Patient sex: M
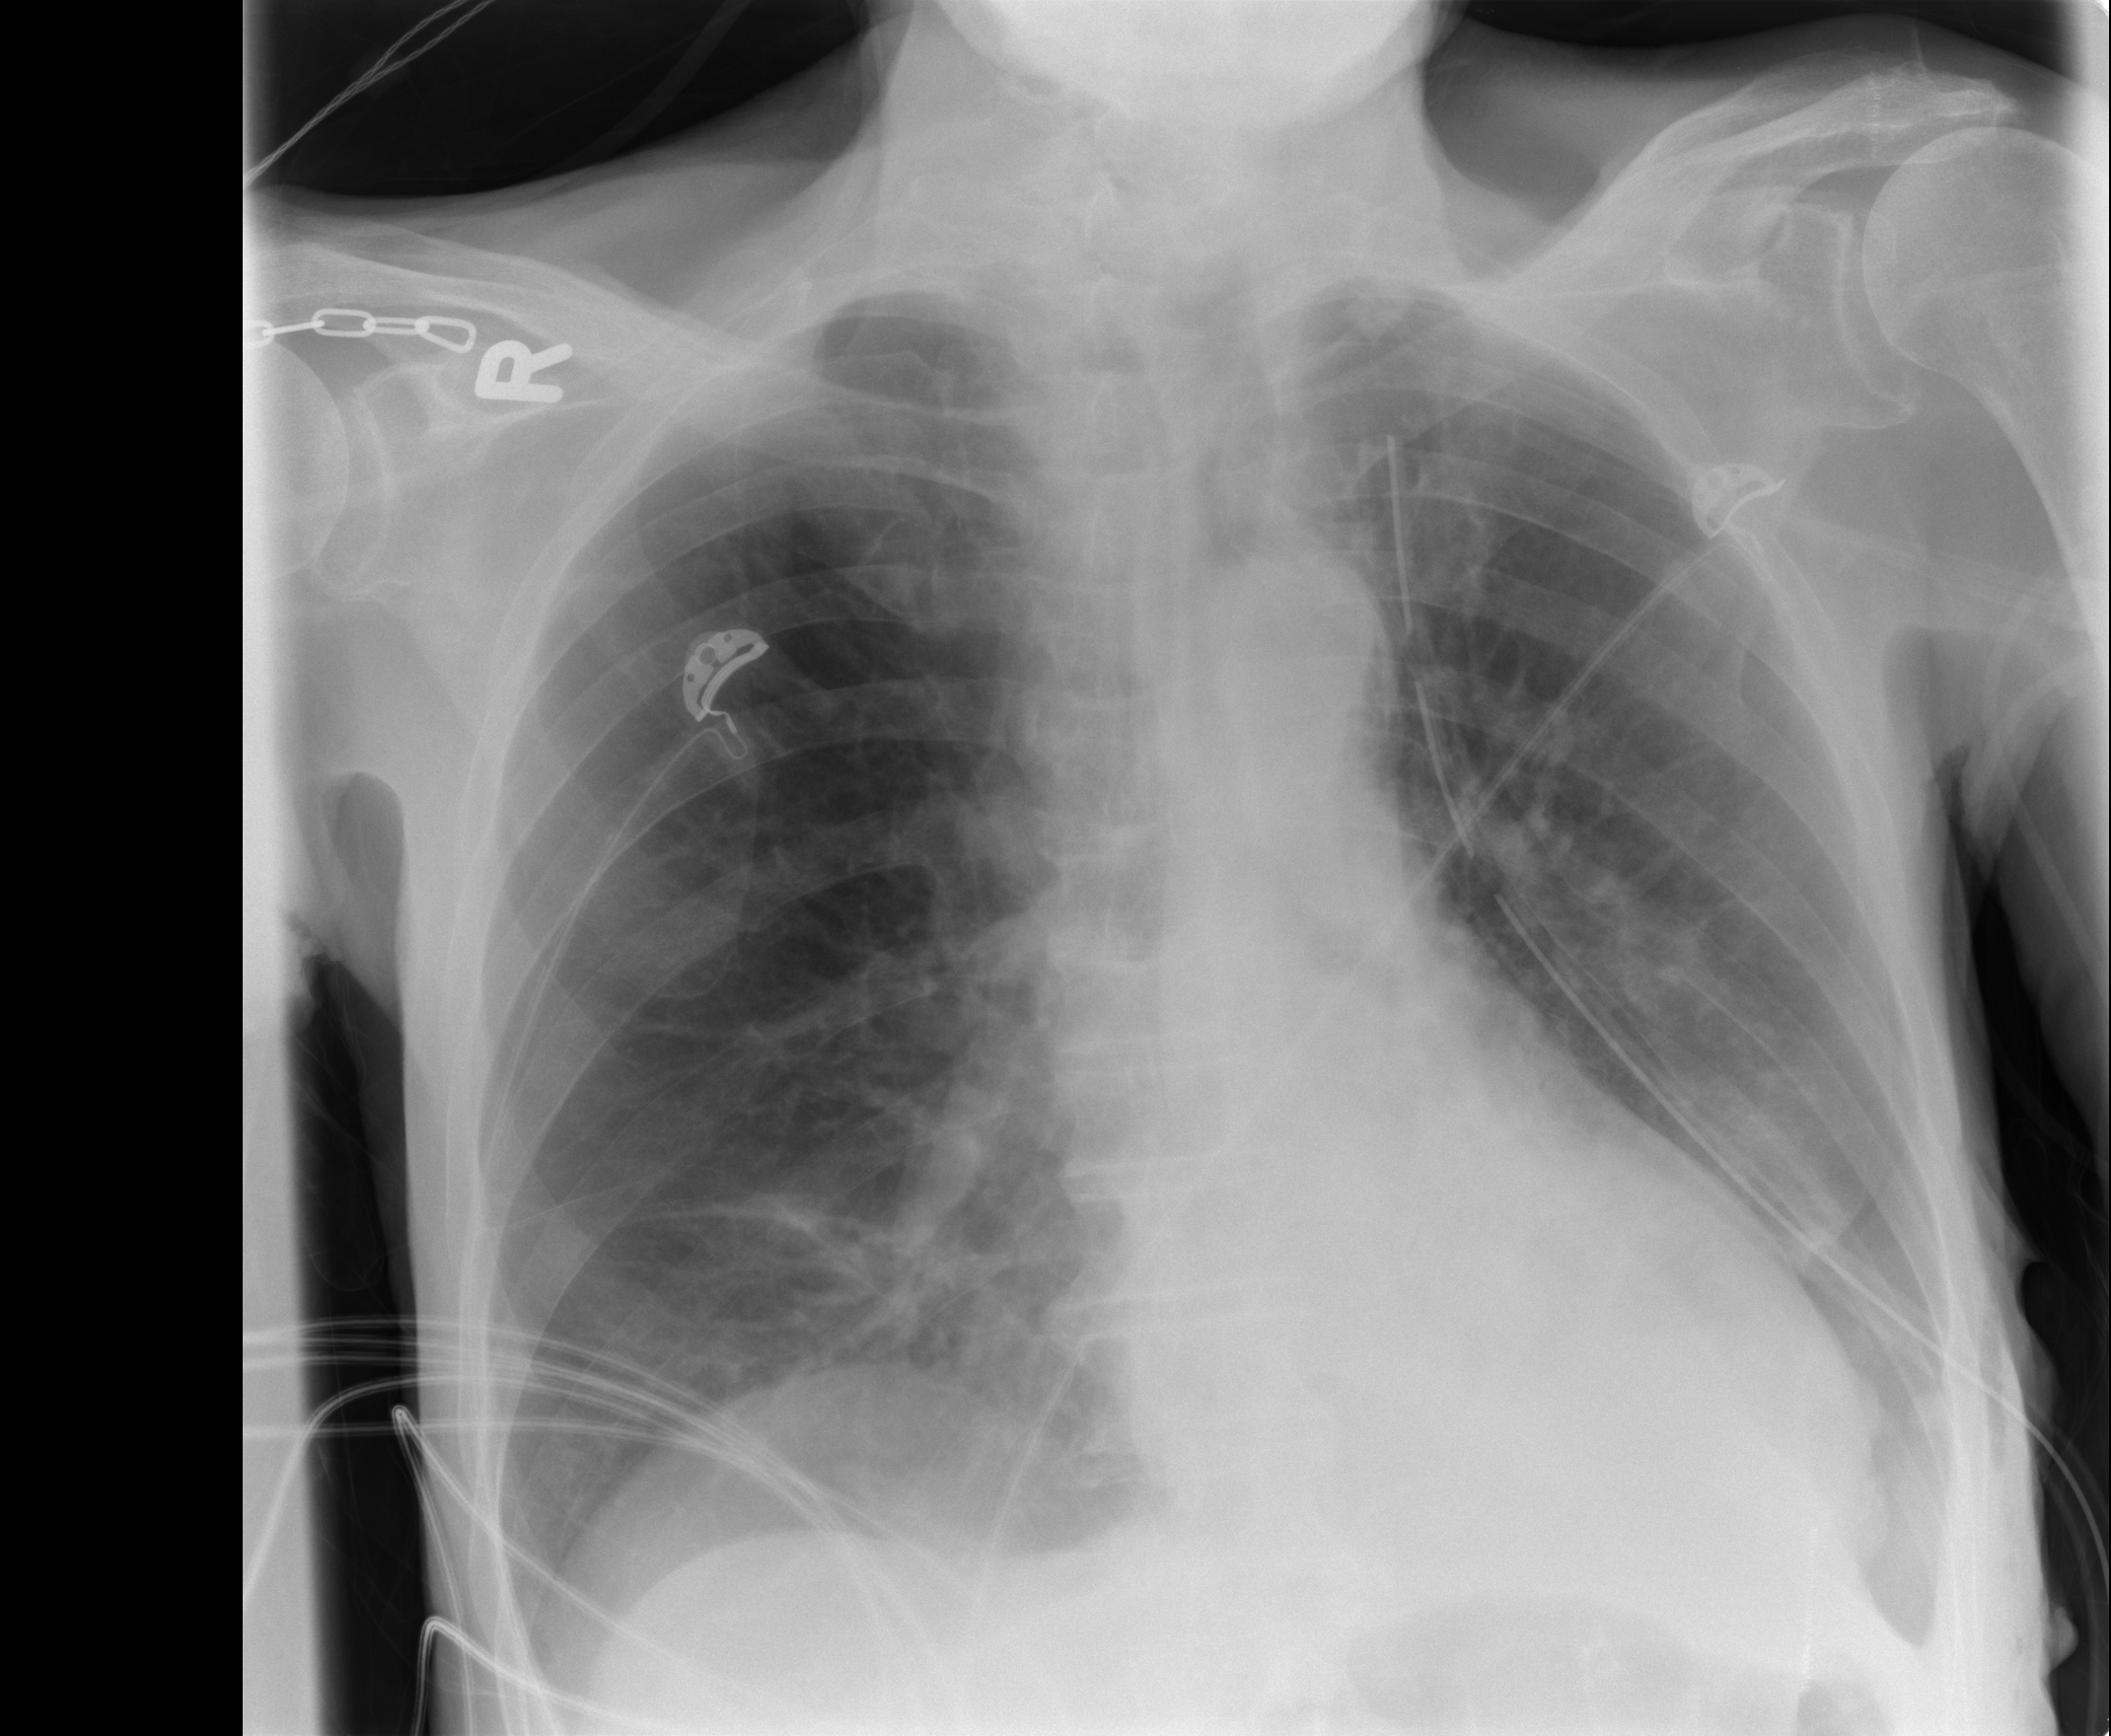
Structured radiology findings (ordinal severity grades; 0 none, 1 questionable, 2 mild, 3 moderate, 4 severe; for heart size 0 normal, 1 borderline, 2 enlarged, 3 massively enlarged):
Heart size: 0
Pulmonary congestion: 0
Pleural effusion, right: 0
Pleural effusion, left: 2
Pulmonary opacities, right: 0
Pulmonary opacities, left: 0
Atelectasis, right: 2
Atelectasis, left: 2